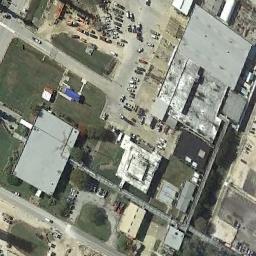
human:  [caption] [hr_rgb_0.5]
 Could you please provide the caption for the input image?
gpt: There are many houses of different shapes and sizes in the industrial zone .

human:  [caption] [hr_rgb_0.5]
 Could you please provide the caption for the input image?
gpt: There is a road above the industrial area .

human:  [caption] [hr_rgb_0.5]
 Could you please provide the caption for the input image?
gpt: In an industrial area, There are neatly planned factories and roads, There are green belts, And some cars are parked in the parking lot .

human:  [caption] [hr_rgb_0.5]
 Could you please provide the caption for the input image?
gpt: The industrial area has lots of industrial equipment, Some lawns and workshops .

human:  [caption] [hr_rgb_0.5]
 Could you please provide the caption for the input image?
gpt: There are some gray buildings and some green lawns on the industrial area .